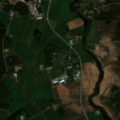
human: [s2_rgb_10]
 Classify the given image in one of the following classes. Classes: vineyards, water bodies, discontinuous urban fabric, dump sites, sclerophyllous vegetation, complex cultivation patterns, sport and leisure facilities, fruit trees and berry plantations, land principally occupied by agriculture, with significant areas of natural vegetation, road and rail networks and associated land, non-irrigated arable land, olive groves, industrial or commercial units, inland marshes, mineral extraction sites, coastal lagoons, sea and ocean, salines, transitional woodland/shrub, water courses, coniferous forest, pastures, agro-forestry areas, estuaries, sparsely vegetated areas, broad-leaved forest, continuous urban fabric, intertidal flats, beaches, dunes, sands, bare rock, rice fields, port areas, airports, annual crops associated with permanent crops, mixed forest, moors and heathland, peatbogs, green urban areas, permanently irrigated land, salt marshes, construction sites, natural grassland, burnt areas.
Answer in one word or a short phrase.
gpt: non-irrigated arable land, land principally occupied by agriculture, with significant areas of natural vegetation, coniferous forest